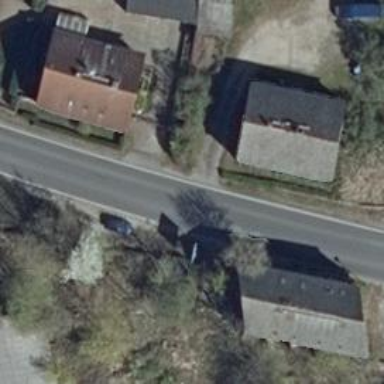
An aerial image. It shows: Primary road with asphalt surface.